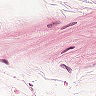
Metastatic tissue present: no